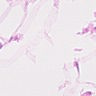
Metastatic tissue present: no